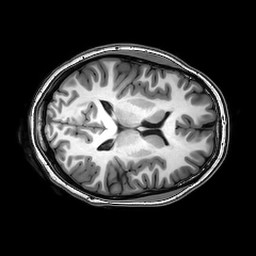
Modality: T1w
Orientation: axial
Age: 20
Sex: female
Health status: healthy
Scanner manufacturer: philips
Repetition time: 0.008196 s
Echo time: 0.00376 s